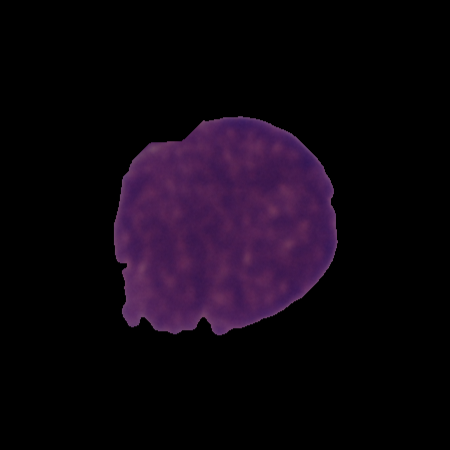
Label: cancer